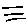
Label: line